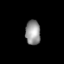
Tissue: lung
Cell type: Epithelial cells
Senescence score: 0.2279
Nuclear area (px): 360
Mean DAPI intensity: 148.95